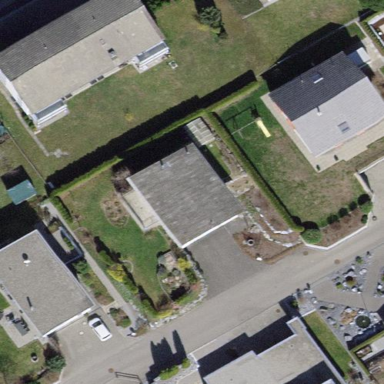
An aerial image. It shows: House with skillion roof shape.